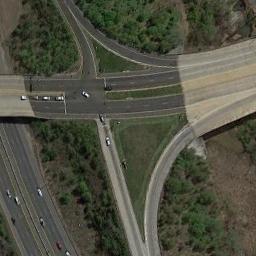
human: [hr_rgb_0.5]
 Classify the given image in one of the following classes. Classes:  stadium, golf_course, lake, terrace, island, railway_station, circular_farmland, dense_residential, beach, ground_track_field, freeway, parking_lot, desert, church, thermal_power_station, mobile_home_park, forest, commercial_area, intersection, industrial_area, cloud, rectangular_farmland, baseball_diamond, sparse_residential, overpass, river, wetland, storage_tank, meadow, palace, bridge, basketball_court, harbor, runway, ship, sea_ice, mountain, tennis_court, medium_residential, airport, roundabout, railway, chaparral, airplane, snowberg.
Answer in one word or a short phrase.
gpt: overpass